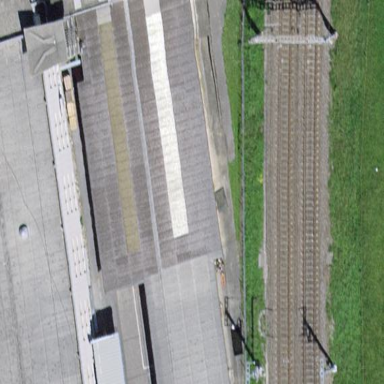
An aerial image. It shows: Industrial building.